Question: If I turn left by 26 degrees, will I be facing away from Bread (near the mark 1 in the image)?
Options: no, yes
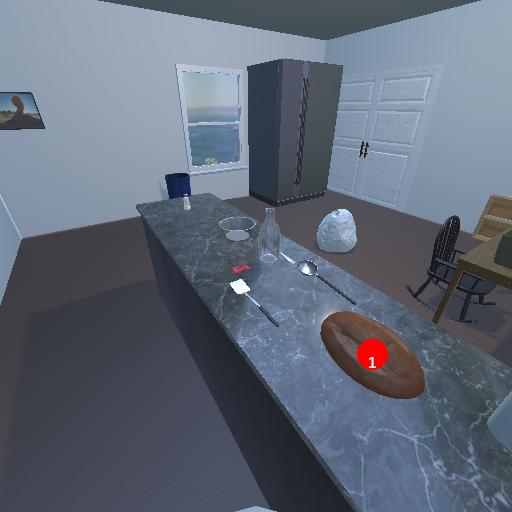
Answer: no